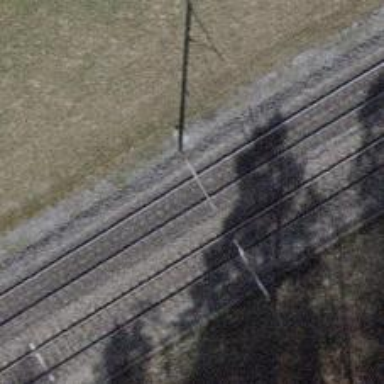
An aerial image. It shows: Railway line with electrified contact line. It runs along embankment with one track.